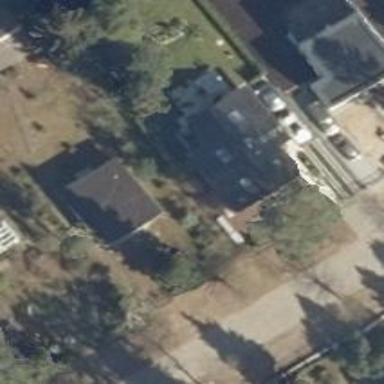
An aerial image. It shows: Detached building.